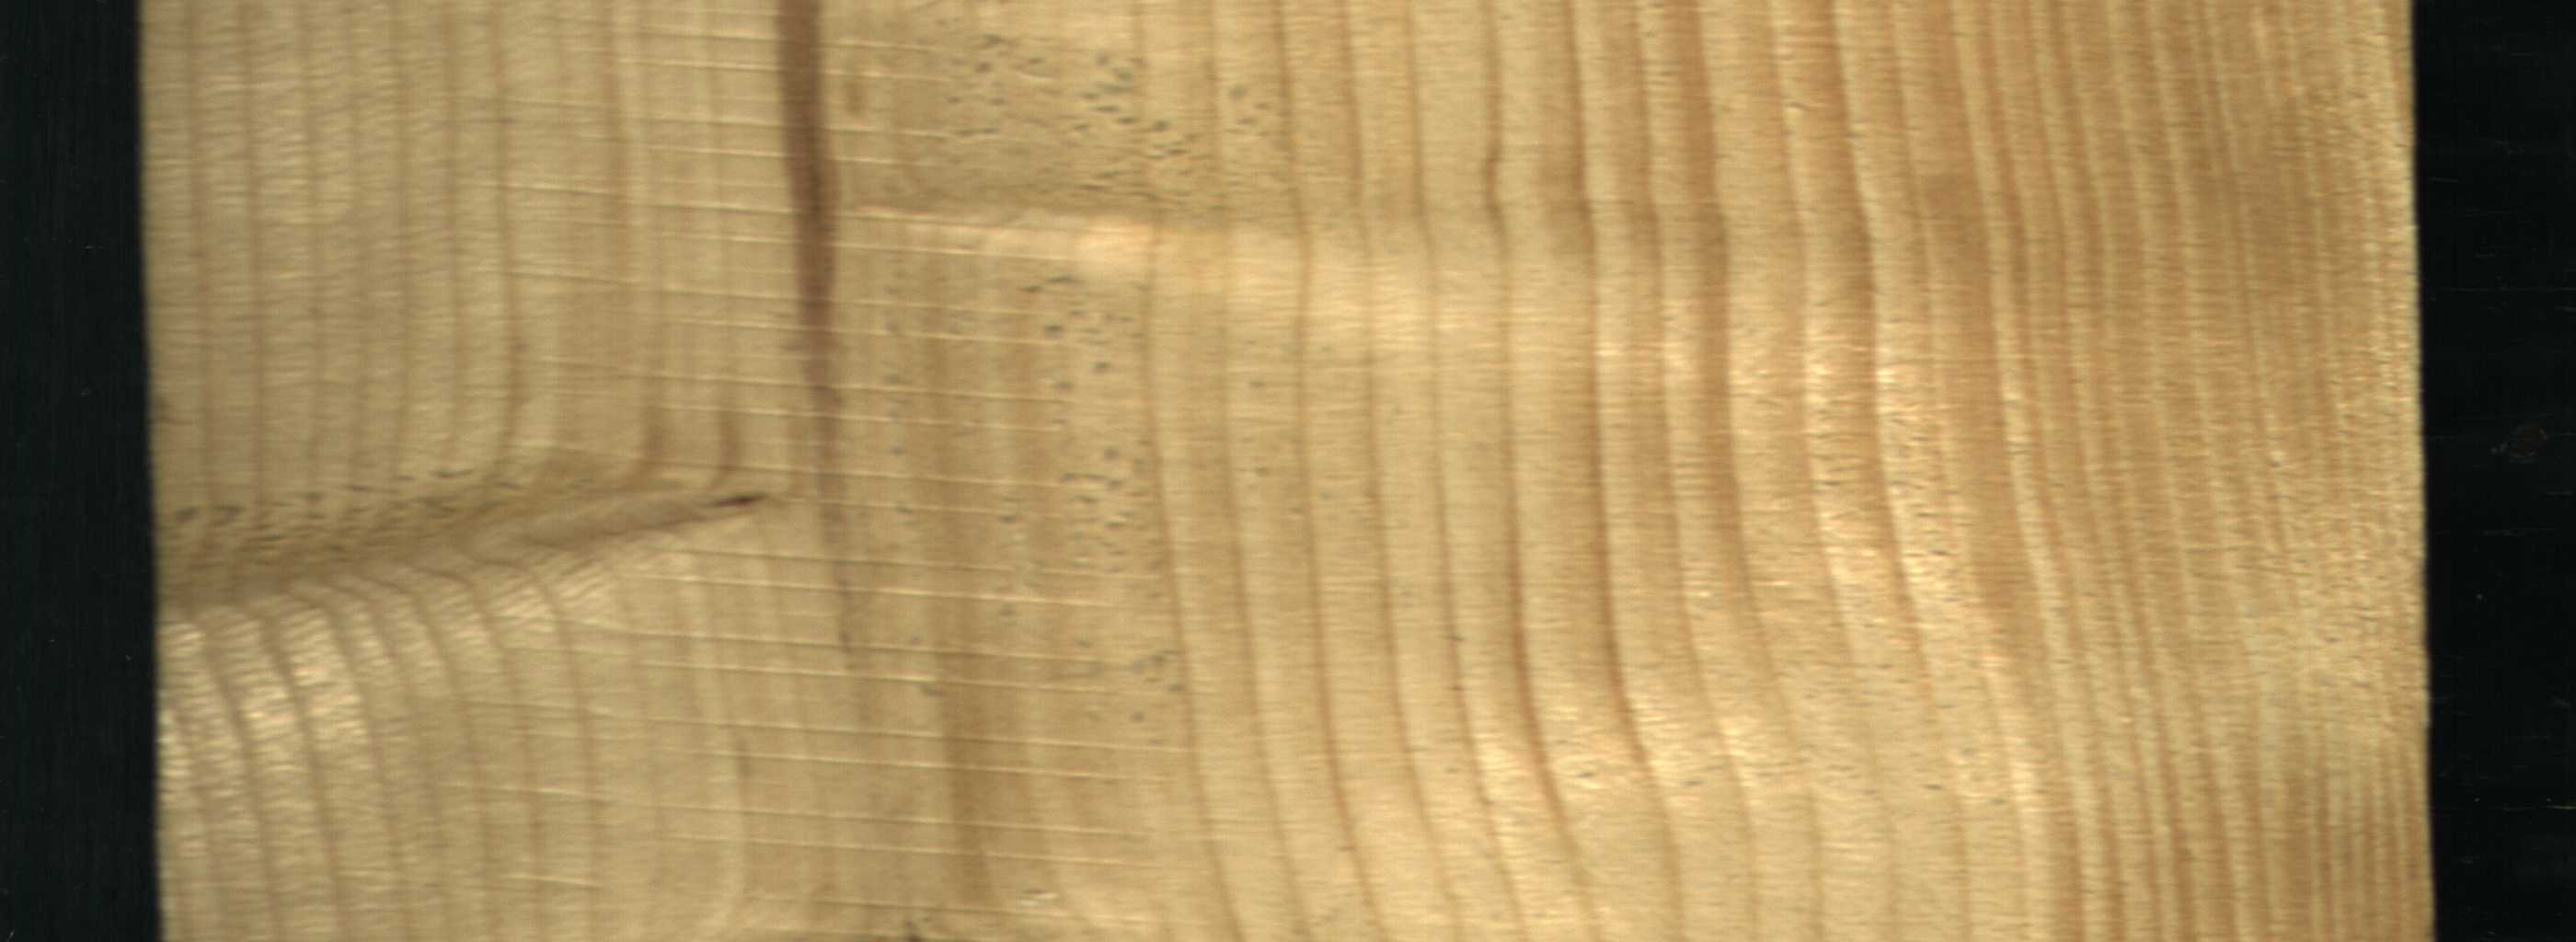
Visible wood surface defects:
Marrow
Live_Knot